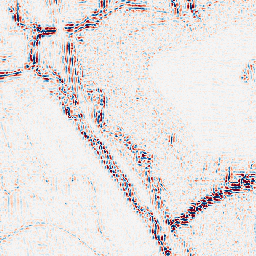
Category: wavelet
Decomposition family: wavelet_reverse_biorthogonal
Decomposition parameters: wavelet: rbio2.4
level: 2
Upsampling method: quadratic
Upsampling parameters: scale: 2
Upsampling scale: 2